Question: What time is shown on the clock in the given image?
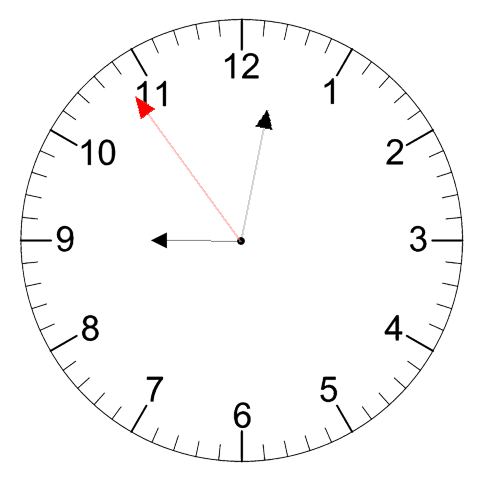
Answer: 09:01:54